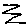
Label: zigzag